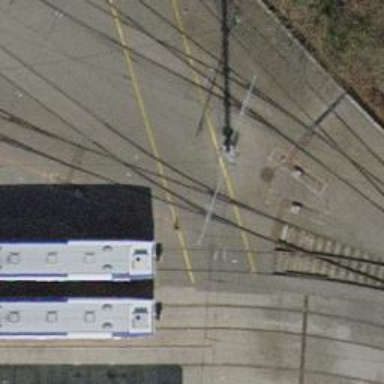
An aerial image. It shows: Level crossing along the railway.